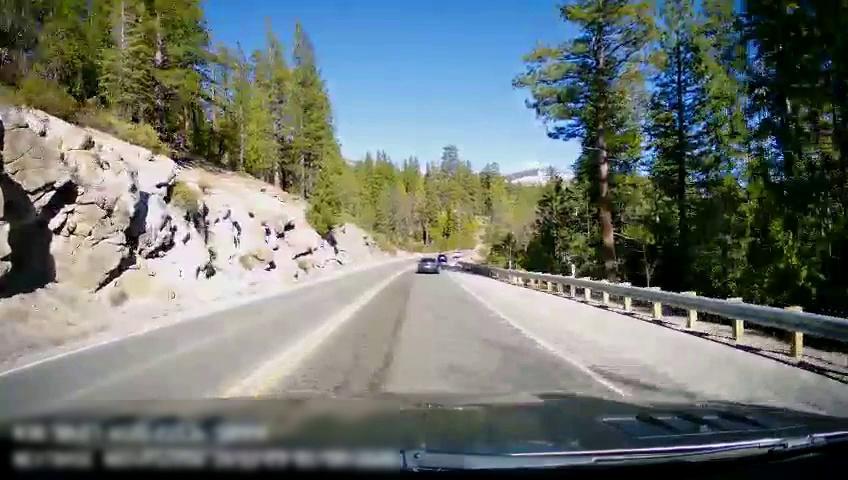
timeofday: Day
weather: Sunny
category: Drivable Space
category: Vehicles | Car
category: Lanes | Opposite Lane
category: Lanes | Current Lane
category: Lanes | Opposite Lane
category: Lanes | Current Lane